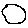
Label: circle